Question: I am working with auto layout . Facing on interesting issue . Fortunately overcame from it for the time but need to know the best way to solve it .

As showing in the above figure I have couple of buttons . Both needed to place at equidistance width from the centre of the UIView (bold vertical line is centre of the view). Also I have to apply to constraint in such a way that distance between the button will be automatically adjusted. for e.g. the distance should be 25% of the device width. If my device width is 320 the distance between the button is 80 pixels and so on.
For above problem I tried on solution . As shown in the figure I have added on dummy view in the UIView the width of the dummy view is equal to spacing between two buttons. And then I have applied the constraints to the dummy view. such as : '1. Horizontal centre of the UIView 2.Width equals to the UIView width with 0.25 as a multiplier'
above solution is working perfectly for me . But if in future if my view will have too many complex elements then adding dummy view might not be the good idea . So, Is there any other clean way to do this ?
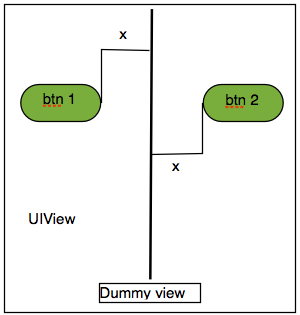
Answer: I faced the same problem. I resolved using the idea i got from rdelmar's answer.
This is what I did.
For left button:
1. Added the constraint to 'Center - Horizontally in container'
2. Then changed the multiplier to 0.5 instead of 1 for that constraint.
For right button:
1. Added the constraint to 'Center - Horizontally in container'
2. Then changed the multiplier to 1.5 instead of 1 for that constraint.
Let me know if it worked for you.